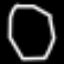
Label: octagon